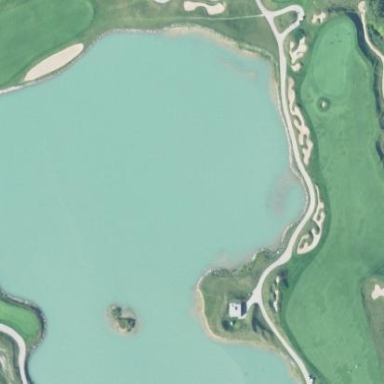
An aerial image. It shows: Water hazard in golf course. The hazard is natural water feature.